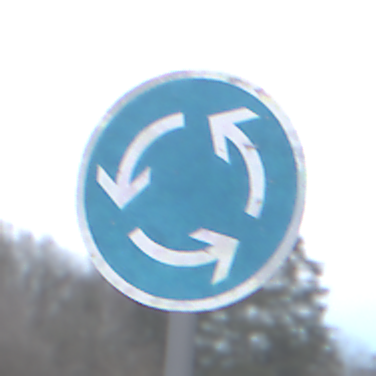
Verkehrszeichen: Kreisverkehr
Umgebung: Outdoor, Suburban
Tageszeit: MorningAfternoon
Wetter: Overcast
Licht: Natural
Jahreszeit: NotSpecified
Kontrast: LowContrast